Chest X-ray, PA view. Patient: 59 years old, sex F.
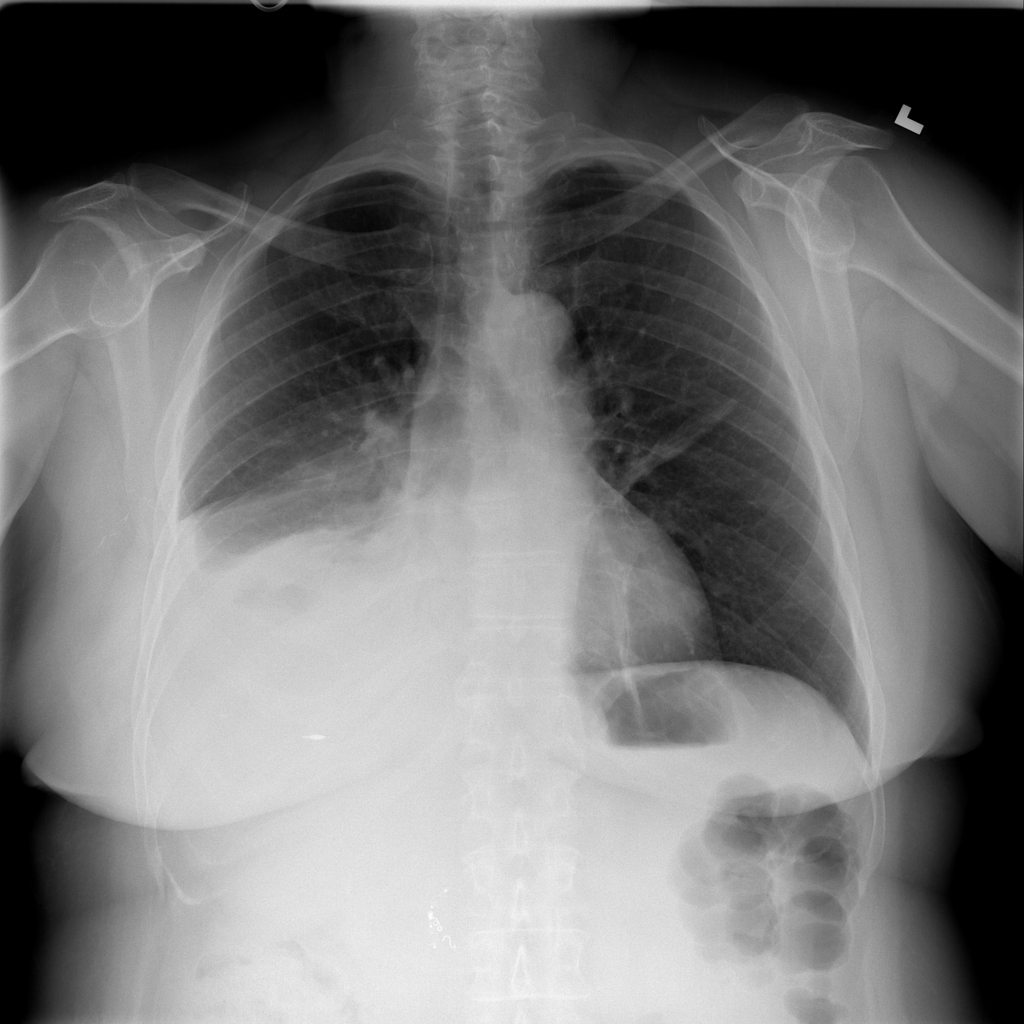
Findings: Atelectasis, Consolidation, Effusion, Mass, Nodule